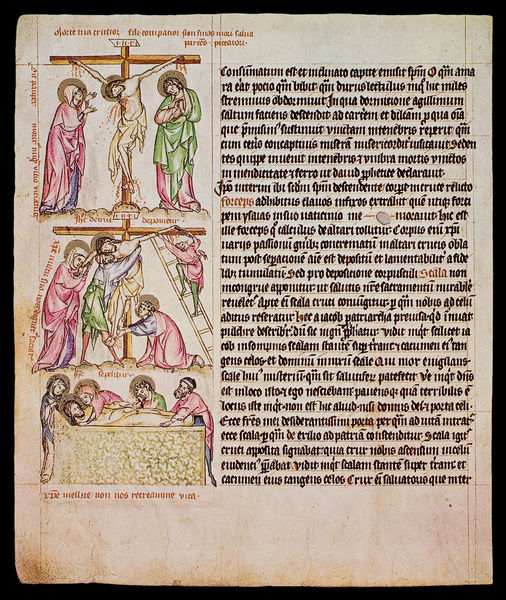
Titel: Passional der Kunigunde von Böhmen
Institution: Prag, Nationalbibliothek
Schlagwörter: blau, wunde, grün, tuch, bibel, johannes, tod, rosa, schrift, leiter, nagel, blut, kreuz, text, buchseite, heiligenschein, christus, grab, jesus, kreuzabnahme, kreuzigung, maria, grablegung, latein, buchmalerei, evangeliar, inri